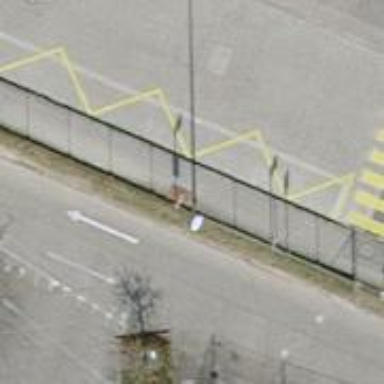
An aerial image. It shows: Bus stop along the road.